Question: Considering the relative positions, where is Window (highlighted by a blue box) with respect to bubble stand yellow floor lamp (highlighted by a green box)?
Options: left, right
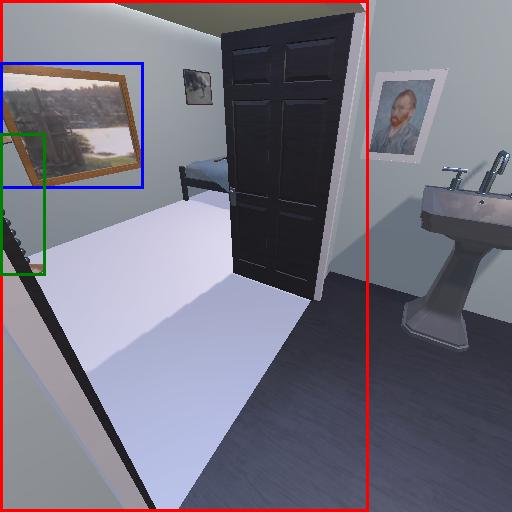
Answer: left